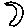
Label: moon